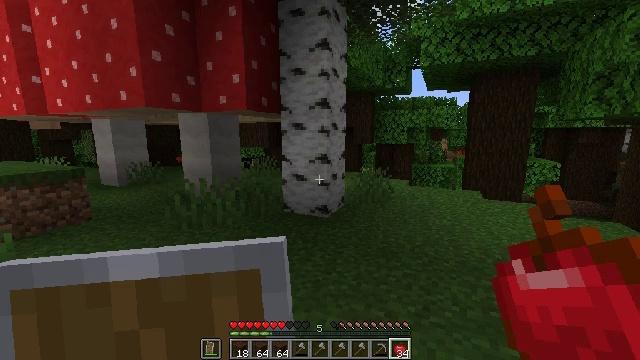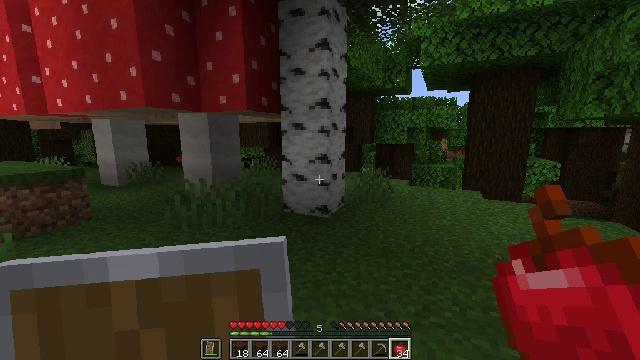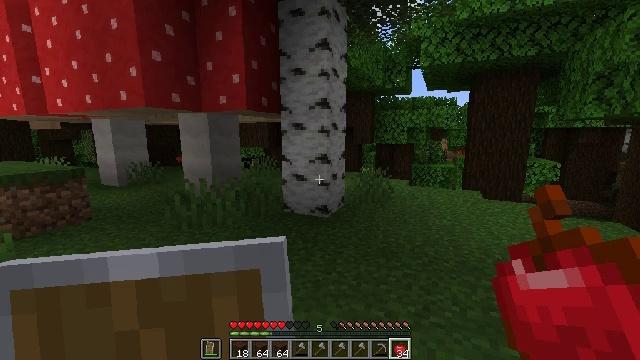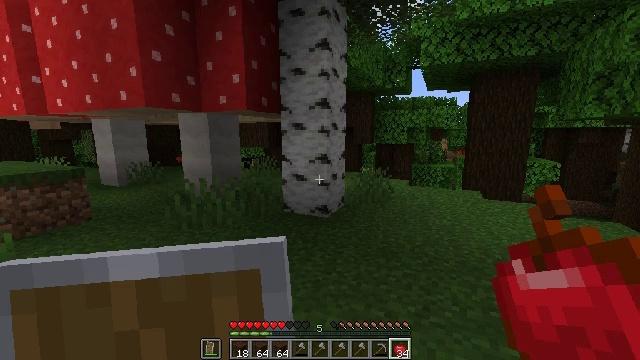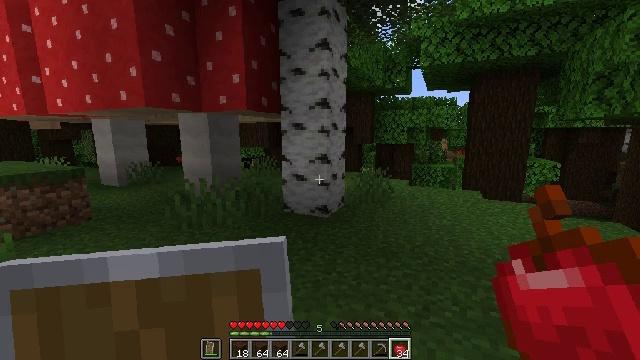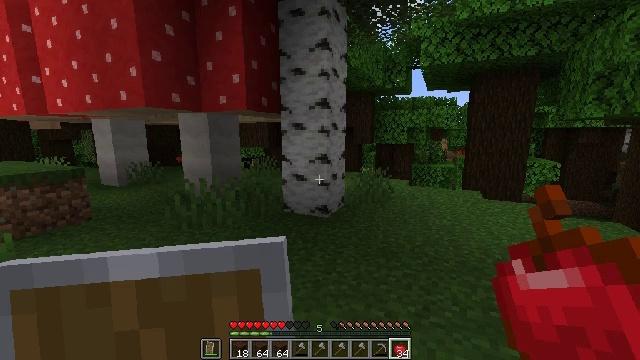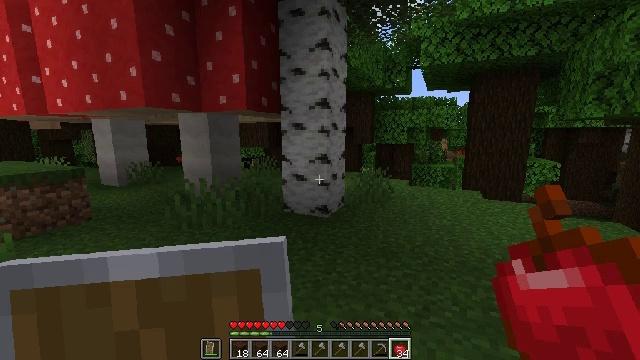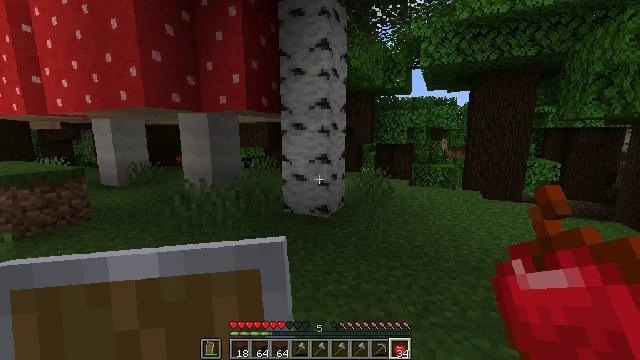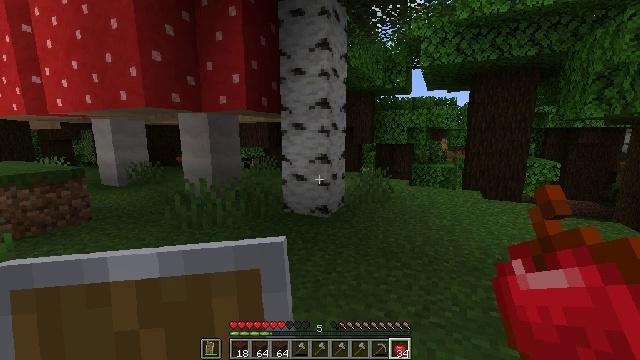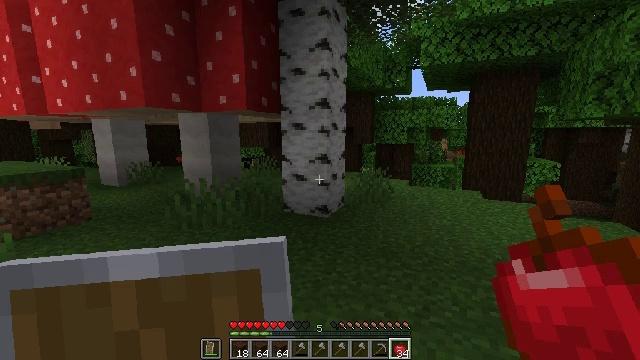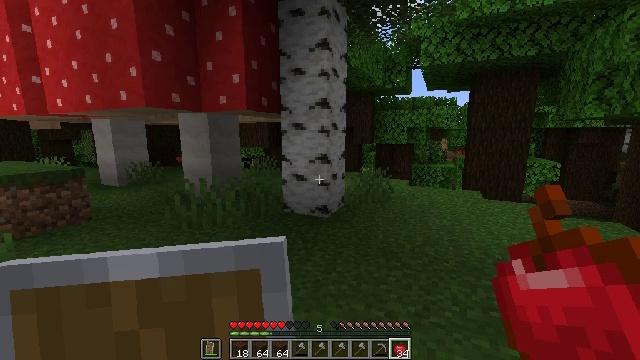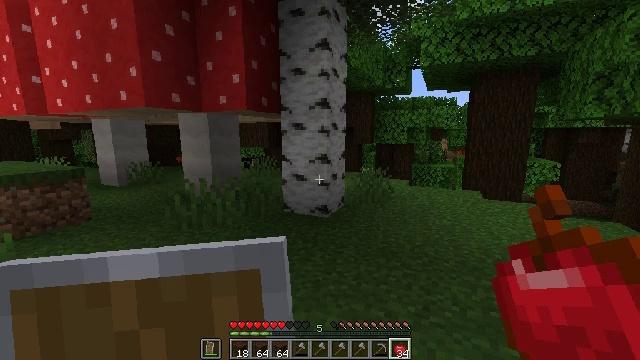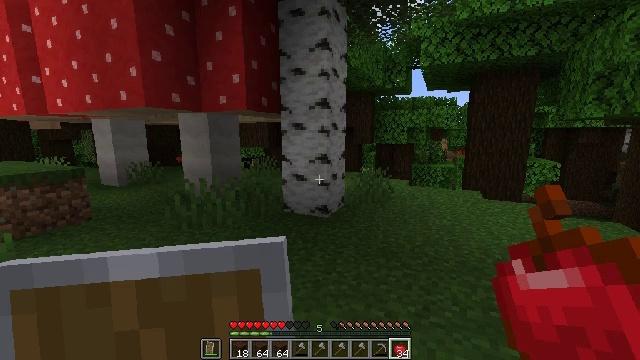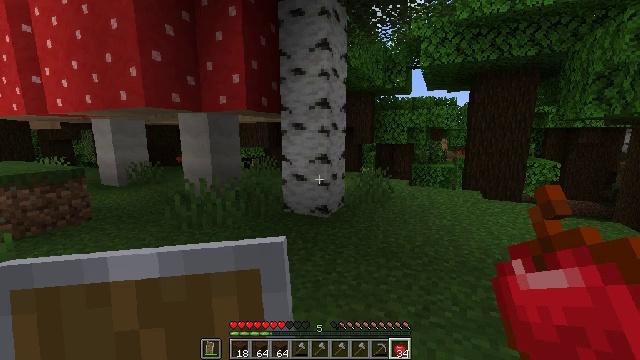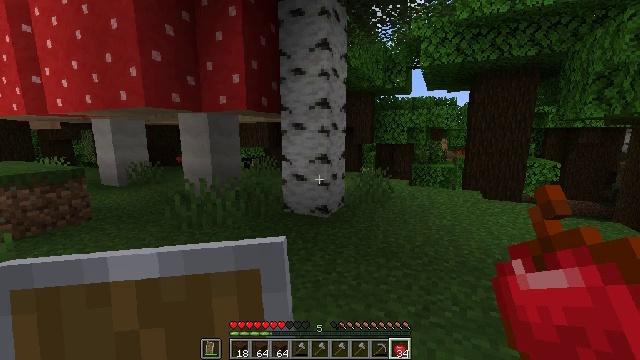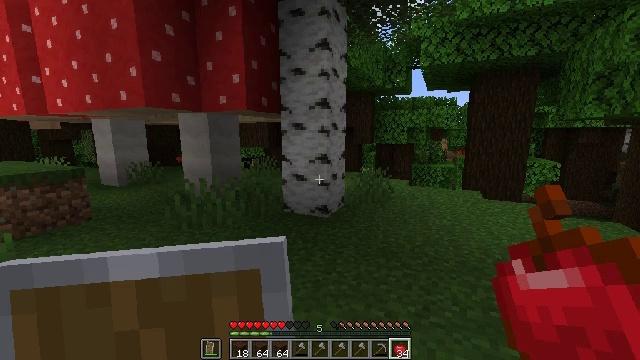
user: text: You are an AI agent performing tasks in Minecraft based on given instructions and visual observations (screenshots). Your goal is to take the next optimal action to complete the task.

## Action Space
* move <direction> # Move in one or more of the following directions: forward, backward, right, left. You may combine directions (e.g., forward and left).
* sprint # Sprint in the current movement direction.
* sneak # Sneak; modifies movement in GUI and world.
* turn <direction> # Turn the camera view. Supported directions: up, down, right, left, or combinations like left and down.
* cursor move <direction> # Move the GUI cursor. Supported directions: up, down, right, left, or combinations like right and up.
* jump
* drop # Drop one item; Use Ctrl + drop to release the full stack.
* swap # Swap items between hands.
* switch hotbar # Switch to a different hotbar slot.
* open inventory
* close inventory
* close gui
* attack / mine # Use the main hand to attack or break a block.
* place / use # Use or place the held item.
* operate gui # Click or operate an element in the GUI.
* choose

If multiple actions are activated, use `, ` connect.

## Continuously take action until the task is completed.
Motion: motion action
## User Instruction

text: Use your axe to get birch logs.
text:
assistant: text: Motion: no_op
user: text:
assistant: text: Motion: no_op
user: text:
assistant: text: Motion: no_op
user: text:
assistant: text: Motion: no_op
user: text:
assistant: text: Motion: no_op
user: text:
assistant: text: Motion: no_op
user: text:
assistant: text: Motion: no_op
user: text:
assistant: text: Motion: no_op
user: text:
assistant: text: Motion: no_op
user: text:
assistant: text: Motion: no_op
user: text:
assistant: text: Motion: no_op
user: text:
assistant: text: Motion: no_op
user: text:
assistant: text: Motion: no_op
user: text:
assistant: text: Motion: no_op
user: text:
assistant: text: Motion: no_op
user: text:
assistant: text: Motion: no_op
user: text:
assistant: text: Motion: no_op
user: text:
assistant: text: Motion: no_op
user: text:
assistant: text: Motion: no_op
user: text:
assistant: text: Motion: no_op
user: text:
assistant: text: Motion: no_op
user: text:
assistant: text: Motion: no_op
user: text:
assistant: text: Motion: no_op
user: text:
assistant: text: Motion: no_op
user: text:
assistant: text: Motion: no_op
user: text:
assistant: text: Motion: turn left
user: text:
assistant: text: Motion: turn left
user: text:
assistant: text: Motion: turn left
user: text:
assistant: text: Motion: turn left
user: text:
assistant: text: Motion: turn left and up